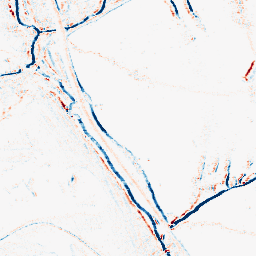
Category: morphological
Decomposition family: morphological_rect
Decomposition parameters: operation: average
width: 5
height: 3
Upsampling method: sinc_hamming
Upsampling parameters: scale: 8
kernel_size: 16
Upsampling scale: 8